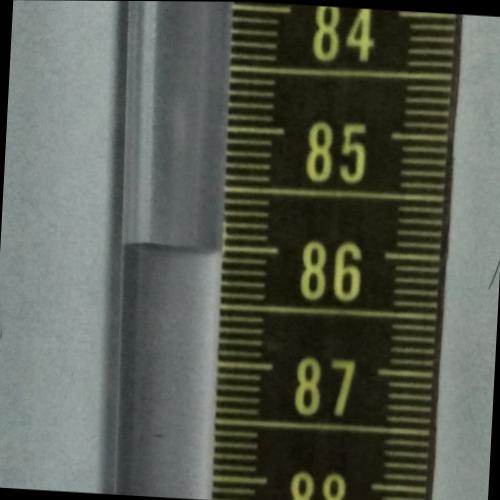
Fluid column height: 86.0 cm